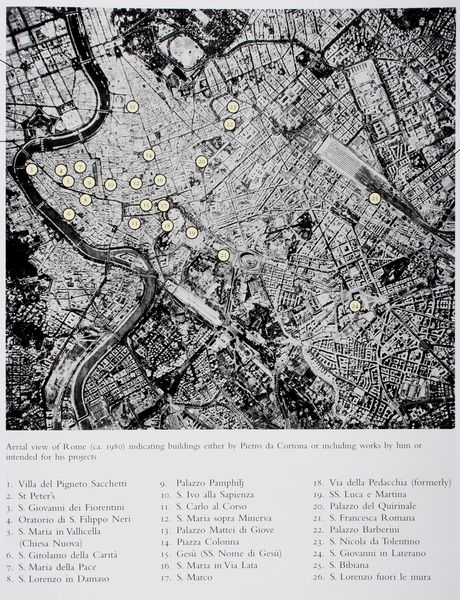
Titel: Luftaufnahme von Rom mit Bauten und Projekten von Pietro da Cortona
Standort: viele Standorte
Institution: viele Standorte
Schlagwörter: weiß, fluss, stadt, grau, schwarz, straße, gebäude, haus, feld, felder, häuser, insel, schrift, zahlen, aufsicht, foto, fotografie, luftaufnahme, straßen, punkte, buch, druck, seite, illustration, text, punkt, beschriftung, bahnhof, worte, entwurf, rom, karte, zahl, plan, achsen, landkarte, nummerierung, nummern, quadrat, abbildung, bauten, legende, tiber, roma, skala, erläuterungen, bebauung, stadtplan, luftbild, straßenverläufe, fküsse, kernpunkte, orthofoto, tiberschleife, ziele